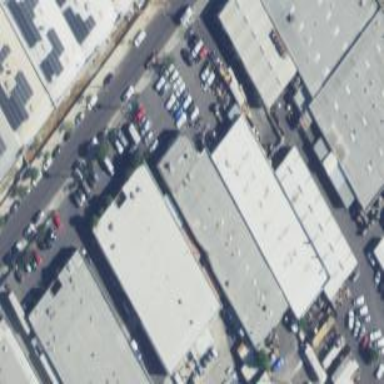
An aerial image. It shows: Industrial building.